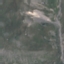
Label: HerbaceousVegetation